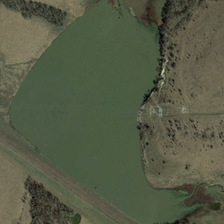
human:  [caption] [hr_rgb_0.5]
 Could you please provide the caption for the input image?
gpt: here is a pond in the bareland with several trees scattered around .

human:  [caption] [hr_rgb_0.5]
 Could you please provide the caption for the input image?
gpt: it is a irregularl shaped green pond alongside a straight dirt road .

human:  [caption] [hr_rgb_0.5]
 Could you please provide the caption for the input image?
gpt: here is a pond in the bareland with several trees scattered around .

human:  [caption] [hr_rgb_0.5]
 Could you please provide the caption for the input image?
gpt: here is a pond in the bareland with several trees scattered around .

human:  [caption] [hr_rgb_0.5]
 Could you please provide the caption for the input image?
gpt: some trees and barelands are near an almost triangular green pond .